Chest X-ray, PA view. Patient: 30 years old, sex F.
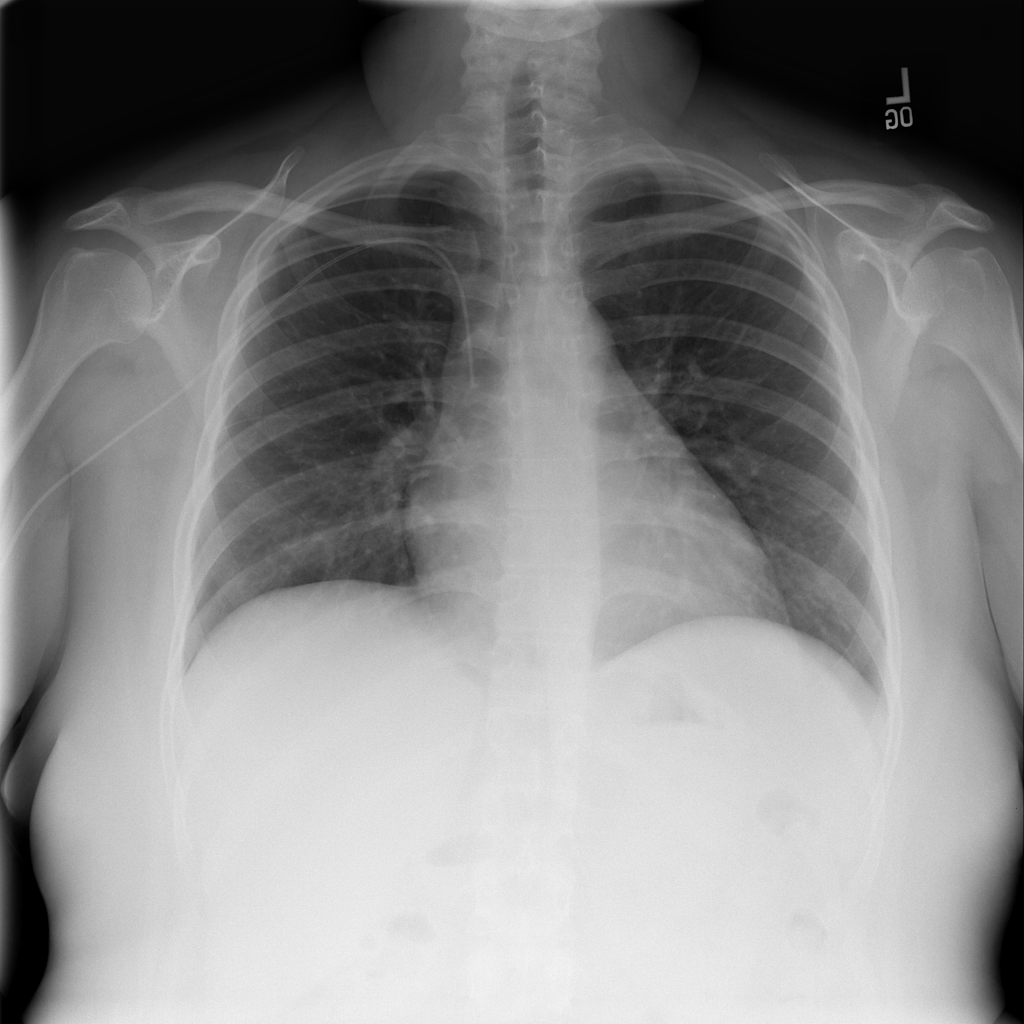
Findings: No Finding